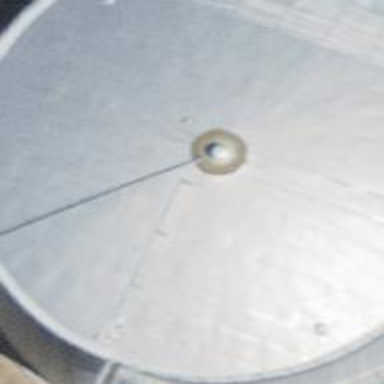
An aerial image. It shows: Storage tank with man-made structure.